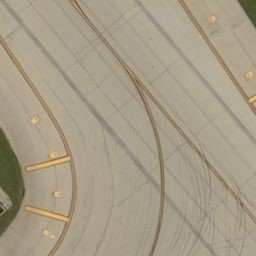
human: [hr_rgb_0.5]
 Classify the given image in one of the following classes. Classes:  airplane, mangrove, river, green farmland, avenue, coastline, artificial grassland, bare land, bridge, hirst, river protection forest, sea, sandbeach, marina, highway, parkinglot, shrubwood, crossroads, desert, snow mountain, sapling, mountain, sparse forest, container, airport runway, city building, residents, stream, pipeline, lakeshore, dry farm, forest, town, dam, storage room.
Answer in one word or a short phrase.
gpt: airport runway